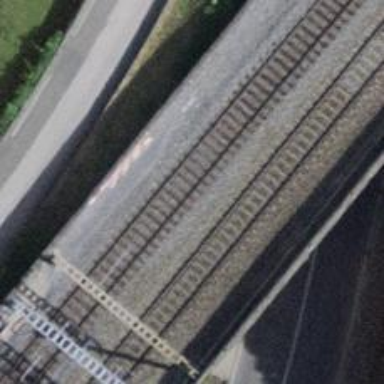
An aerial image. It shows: Railway with electrified contact lines.